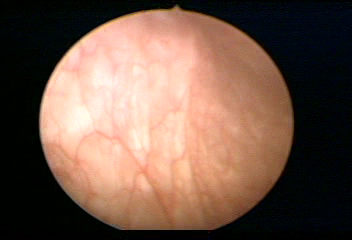
Modality: WLC
Class: Normal mucosa
Bladder cancer association: No